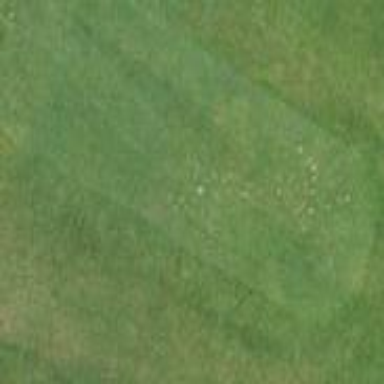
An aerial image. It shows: Grass area designated as golf tee.